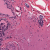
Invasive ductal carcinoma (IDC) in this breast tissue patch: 0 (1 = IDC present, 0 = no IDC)